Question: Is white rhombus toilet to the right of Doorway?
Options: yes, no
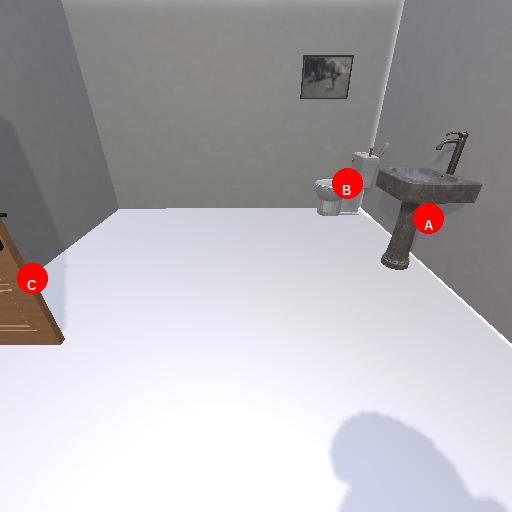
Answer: yes